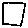
Label: square